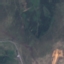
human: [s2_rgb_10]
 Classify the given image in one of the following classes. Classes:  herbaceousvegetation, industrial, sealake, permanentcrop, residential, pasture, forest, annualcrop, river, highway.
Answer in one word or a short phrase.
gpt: HerbaceousVegetation